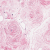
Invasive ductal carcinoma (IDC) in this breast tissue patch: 0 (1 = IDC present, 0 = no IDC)